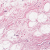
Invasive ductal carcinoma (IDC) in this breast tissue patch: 0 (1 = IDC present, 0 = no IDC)